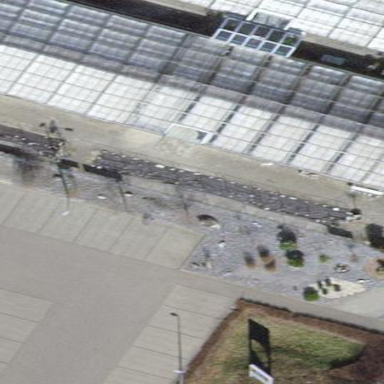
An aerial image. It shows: Greenhouse used for horticulture.